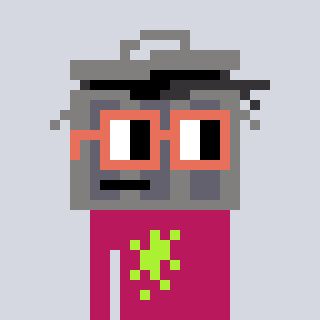
a pixel art character with square orange glasses, a trashcan-shaped head and a darkpink-colored body on a cool background